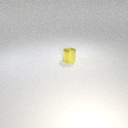
small yellow metal cylinder